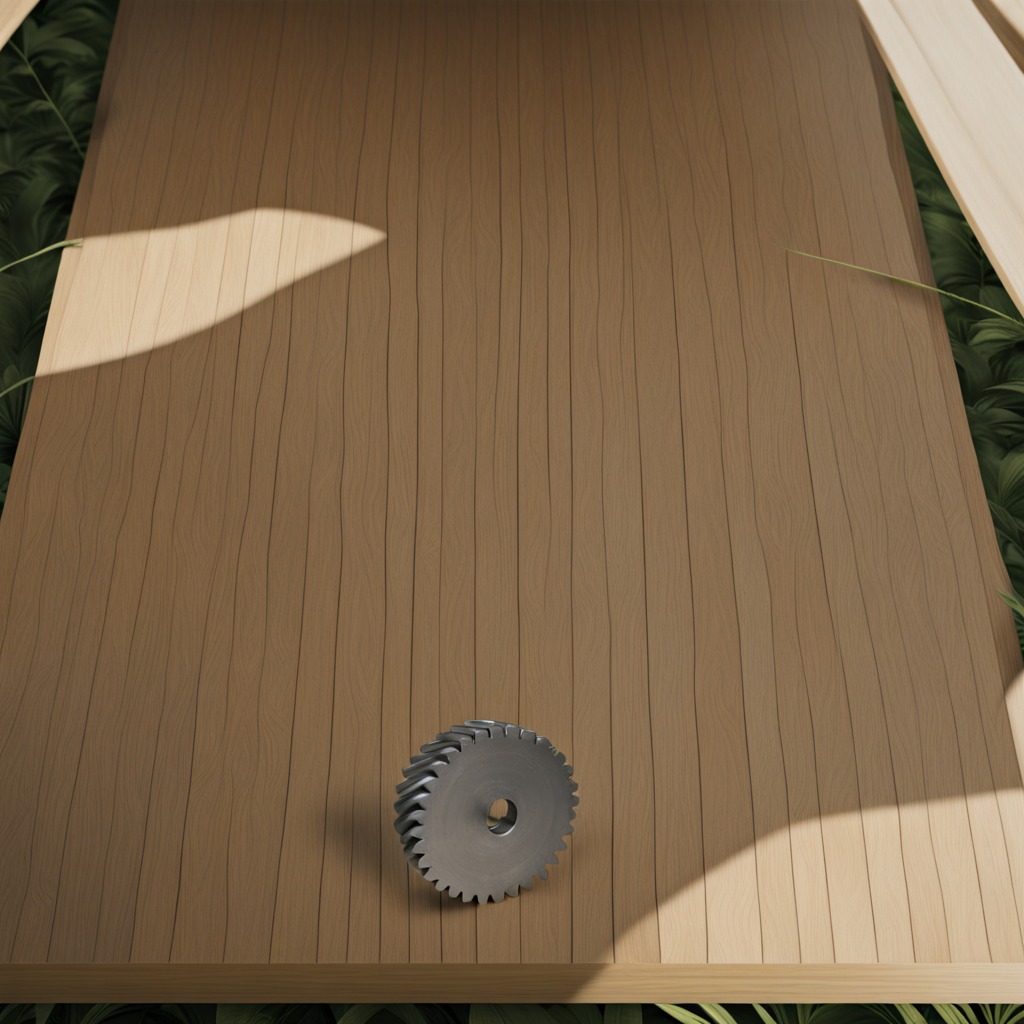
A steel gear with teeth is lying on a wooden table inside a jungle field workshop tent.